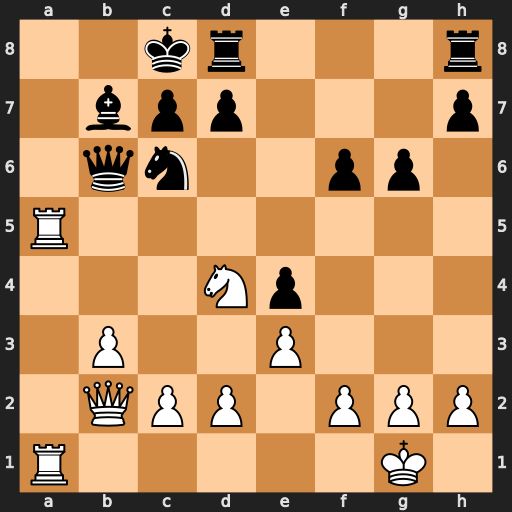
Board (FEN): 2kr3r/1bpp3p/1qn2pp1/R7/3Np3/1P2P3/1QPP1PPP/R5K1
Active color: w
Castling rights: -
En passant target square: -
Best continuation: Rb5 Nxd4 Rxb6